高一 · 立体几何学
如图, 在三棱雉 $P-A B C$ 中, 不能证明 $A P \perp B C$ 的条件是( )

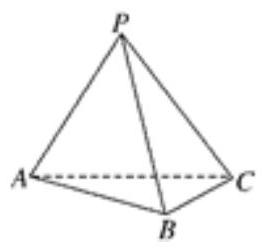
$A P \perp P B, A P \perp P C$

B. $A P \perp P B, B C \perp P B$

C. 平面 $B P C \perp$ 平面 $A P C, B C \perp P C$

D. $A P \perp$ 平面 $P B C$
答案: B
解析: A 中, 因为 $A P \perp P B, A P \perp P C, P B \cap P C=P$, 所以 $A P \perp$ 平面 $P B C$, 又 $B C \subset$ 平面 $P B C$,所以 $A P \perp B C$, 故 $\mathrm{A}$ 正确;

C 中, 因为平面 $B C P \perp$ 平面 $P A C, B C \perp P C$, 所以 $B C \perp$ 平面 $A P C, A P \subset$ 平面 $A P C$, 所以 $A P \perp B C$ ，故 C 正确;

$\mathrm{D}$ 中, 由 $\mathrm{A}$ 知 $\mathrm{D}$ 正确; $\mathrm{B}$ 中条件不能判断出 $A P \perp B C$,

故选 B.

点睛：垂直、平行关系证明中应用转化与化归思想的常见类型.

(1)证明线面、面面平行, 需转化为证明线线平行.

(2)证明线面垂直, 需转化为证明线线垂直.

(3)证明线线垂直, 需转化为证明线面垂直.